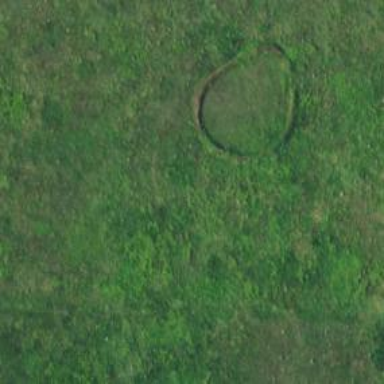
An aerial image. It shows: Grassy surface.